Question: '''
SELECT
SUM(totals.totalTransactionRevenue) *0.20 AS COGS
FROM 'bigquery-public-data.google_analytics_sample.ga_sessions_*'
WHERE _TABLE_SUFFIX BETWEEN '20170701' AND '20170701';
'''
Why does BigQuery automatically convert the created field 'Cost Of Goods Sold - COGS' to scientific notation?
and how can i amend this query to pull the COGS as a decimal format value?

Thanks.
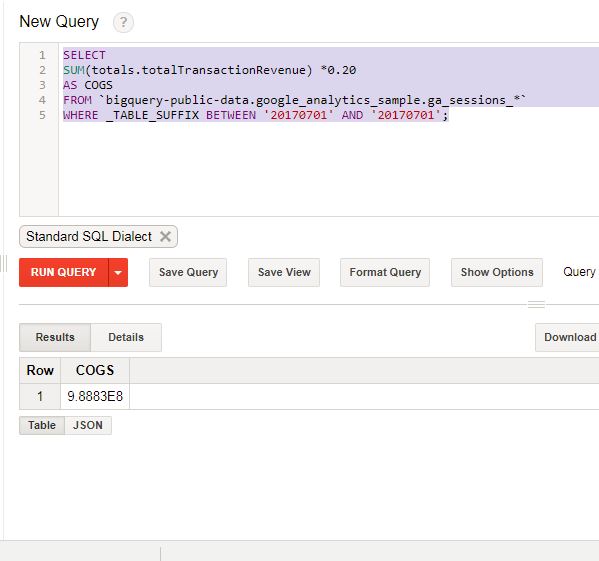
Answer: You can use the new numeric/decimal value to get the format you want:
'''
SELECT cast(SUM(totals.totalTransactionRevenue) * 0.20 as numeric) AS COGS
'''
It also works to cast as a string:
'''
SELECT cast(SUM(totals.totalTransactionRevenue) * 0.20 as string) AS COGS
'''